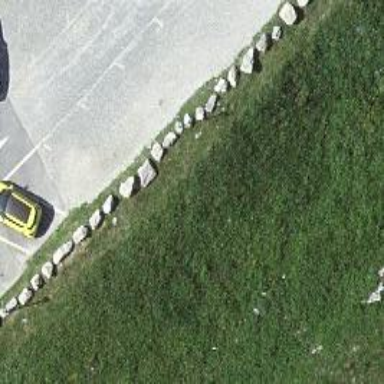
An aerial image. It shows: Block barrier.